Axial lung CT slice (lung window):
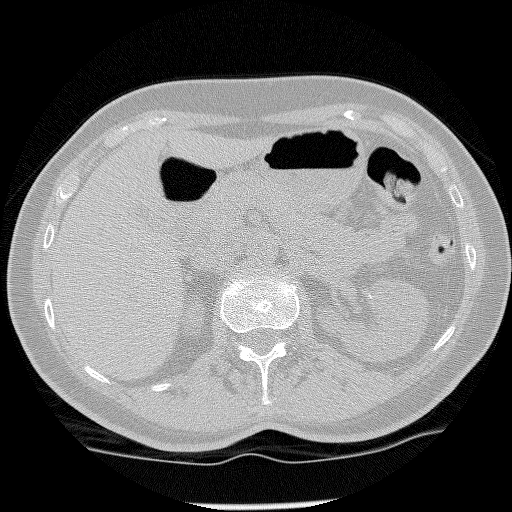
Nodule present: no